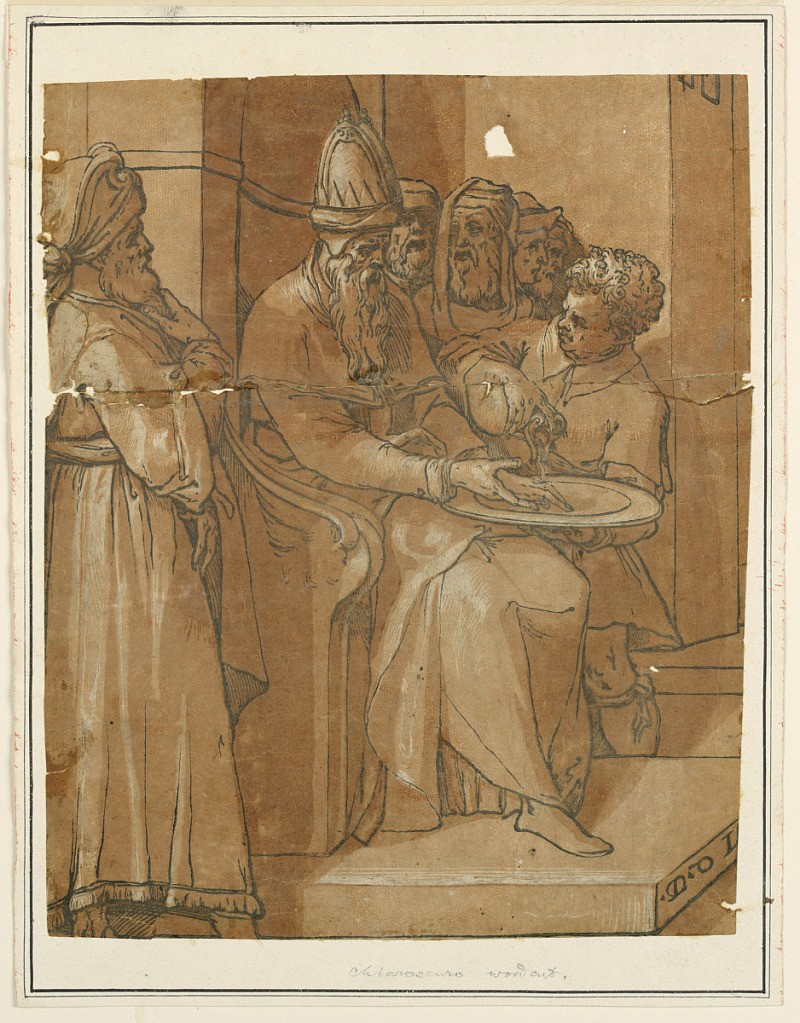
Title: Pilate Washing his Hands
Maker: Andrea Andreani, Italian, 1558/1559 - 1629
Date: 1585
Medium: Chiaroscuro woodcut on paper
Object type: Print
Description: Pilate washing his hands.